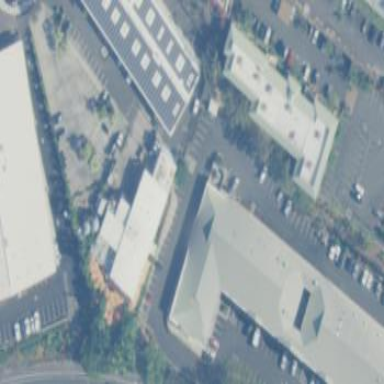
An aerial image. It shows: Retail building.